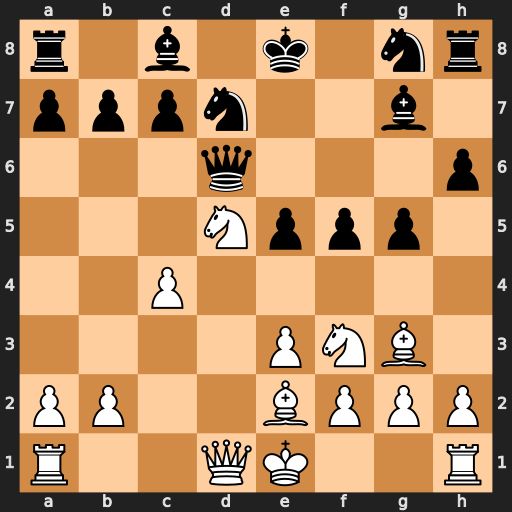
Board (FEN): r1b1k1nr/pppn2b1/3q3p/3Nppp1/2P5/4PNB1/PP2BPPP/R2QK2R
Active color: w
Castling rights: KQkq
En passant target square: -
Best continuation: Nd4